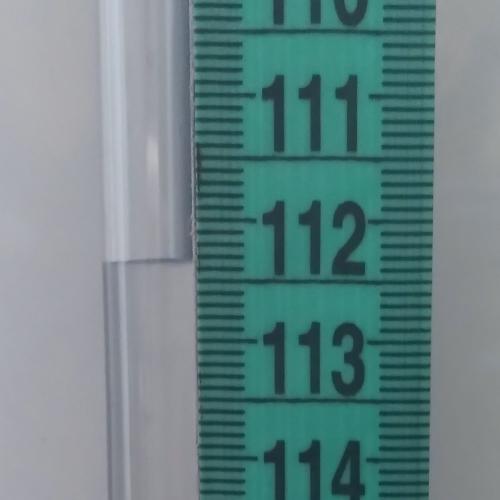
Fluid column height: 112.3 cm